Question: I'm trying to take current location's longitude and latitude and keep it in the Firebase Database. The source code works fine, but the longitude and latitude is saved as '0.0':

How do I fix this and get the correct current location? Don't mind the dozens of import classes, I didn't remove anything yet.
I am really sorry if this is a duplicate question.
'''
public class Register extends AppCompatActivity implements View.OnClickListener, GoogleApiClient.ConnectionCallbacks, GoogleApiClient.OnConnectionFailedListener {
EditText edtemail, edtpass, edtnumber;
Button btnRegister, btnLogin, forgotpwdbtn;
private FirebaseAuth auth;
private DatabaseReference mDatabase;
private GoogleApiClient googleApiClient;
private Location location;
private double longitude;
private double latitude;
String mUserId;
@Override
protected void onCreate(Bundle savedInstanceState) {
super.onCreate(savedInstanceState);
setContentView(R.layout.activity_register);
btnRegister = (Button) findViewById(R.id.btnRegister);
btnLogin = (Button) findViewById(R.id.btnLogin);
forgotpwdbtn = (Button) findViewById(R.id.forgotpwdbtn);
btnRegister.setOnClickListener(this);
btnLogin.setOnClickListener(this);
forgotpwdbtn.setOnClickListener(this);
auth = FirebaseAuth.getInstance();
mDatabase = FirebaseDatabase.getInstance().getReference();
mUserId = FirebaseAuth.getInstance().getCurrentUser().getUid();
edtemail = (EditText) findViewById(R.id.edtemail);
edtpass = (EditText) findViewById(R.id.edtpass);
edtnumber = (EditText) findViewById(R.id.edtnumber);
}
public void onClick(View view) {
switch (view.getId()) {
case R.id.forgotpwdbtn:
Intent passwordIntent = new Intent(Register.this, ForgotPasswordActivity.class);
startActivity(passwordIntent);
break;
case R.id.btnLogin:
Intent intent = new Intent(Register.this, LoginActivity.class);
startActivity(intent);
break;
case R.id.btnRegister:
googleApiClient = new GoogleApiClient.Builder(this)
.addConnectionCallbacks(this)
.addOnConnectionFailedListener(this)
.addApi(LocationServices.API)
.build();
final String key = mDatabase.child("data").push().getKey();
final String email = edtemail.getText().toString().trim();
final String password = edtpass.getText().toString().trim();
final String number = edtnumber.getText().toString().trim();
if (ActivityCompat.checkSelfPermission(this, android.Manifest.permission.ACCESS_FINE_LOCATION) != PackageManager.PERMISSION_GRANTED && ActivityCompat.checkSelfPermission(this, android.Manifest.permission.ACCESS_COARSE_LOCATION) != PackageManager.PERMISSION_GRANTED) {
// TODO: Consider calling
// ActivityCompat#requestPermissions
// here to request the missing permissions, and then overriding
// public void onRequestPermissionsResult(int requestCode, String[] permissions,
// int[] grantResults)
// to handle the case where the user grants the permission. See the documentation
// for ActivityCompat#requestPermissions for more details.
return;
}
location = LocationServices.FusedLocationApi.getLastLocation(googleApiClient);
if (location != null) {
//Getting longitude and latitude
longitude = location.getLongitude();
latitude = location.getLatitude();
}
String lon = String.valueOf(longitude);
String lat = String.valueOf(latitude);
Item newItem = new Item(email, password, number, lon, lat);
Map<String, Object> itemValues = newItem.toMap();
Map<String, Object> childUpdates = new HashMap<>();
childUpdates.put("/data/" + mUserId + "/" + key, itemValues);
mDatabase.updateChildren(childUpdates);
auth.createUserWithEmailAndPassword(email, password).addOnCompleteListener(Register.this, new OnCompleteListener<AuthResult>() {
@Override
public void onComplete(@NonNull Task<AuthResult> task) {
if (task.isSuccessful()) {
Toast.makeText(Register.this, "Registration success", Toast.LENGTH_SHORT).show();
Intent intent = new Intent(Register.this, LoginActivity.class);
startActivity(intent);
} else {
Toast.makeText(Register.this, "Registration failed." + task.getException(), Toast.LENGTH_SHORT).show();
}
}
});
break;
}
}
@Override
public void onConnected(@Nullable Bundle bundle) {
}
@Override
public void onConnectionSuspended(int i) {
}
@Override
public void onConnectionFailed(@NonNull ConnectionResult connectionResult) {
}
}
'''
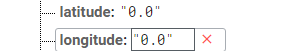
Answer: You are not connecting to GoogleApiClient. Create GoogleApiClient object in 'onCreate' method. Override two more methods, 'onStart' and 'onStop'. In 'onStart' method, connect to GoogleApiClient by calling 'googleapiclient.connect()'. And in 'onStop' method, disconnect the client by calling 'if(googleapiclient.isConnected()) { googleapiclient.disconnect() }'.